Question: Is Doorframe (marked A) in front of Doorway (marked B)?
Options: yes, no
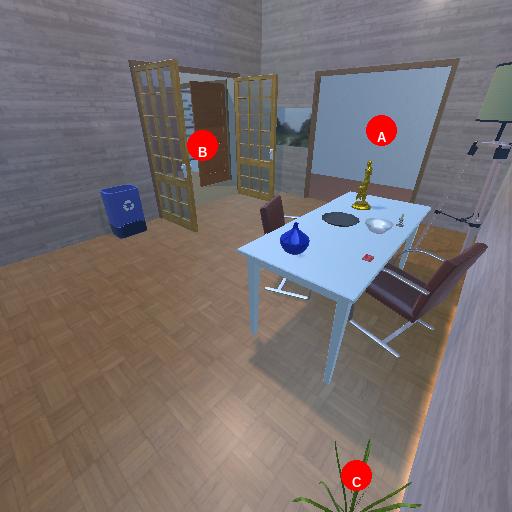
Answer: yes